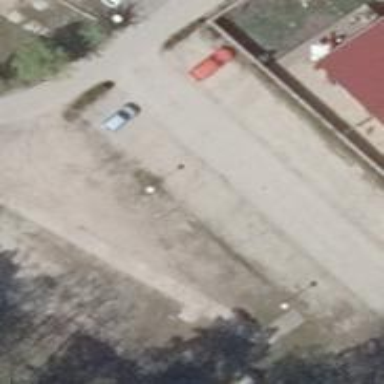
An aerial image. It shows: Parking area with sand surface.